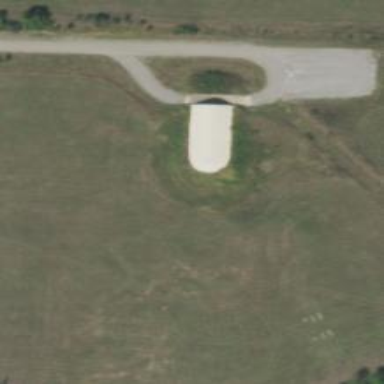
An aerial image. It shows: Military bunker for protection and defense.